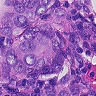
Metastatic tissue present: yes